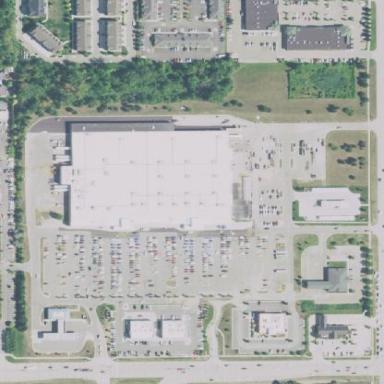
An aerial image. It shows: Retail building.